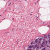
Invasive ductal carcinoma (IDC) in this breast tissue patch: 0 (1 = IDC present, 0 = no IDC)